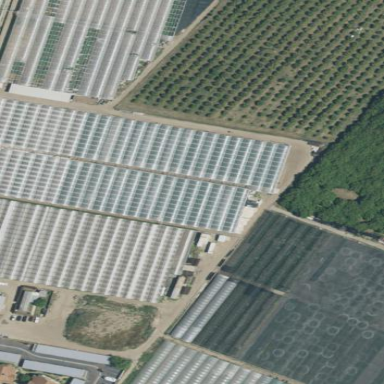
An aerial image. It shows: Greenhouse.